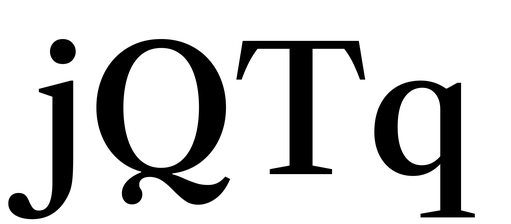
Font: LibreCaslonText_Medium